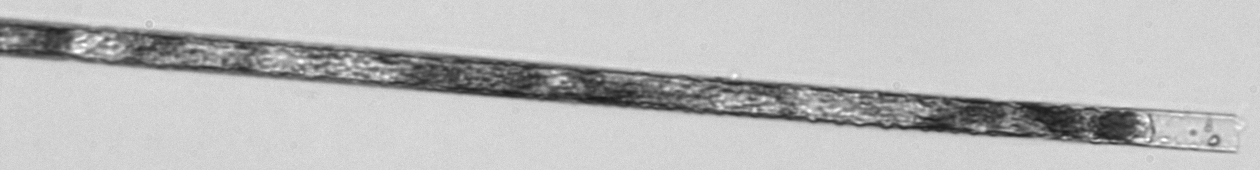
Label: Rhizosolenia